Platform: macOS
Application: Arc Browser
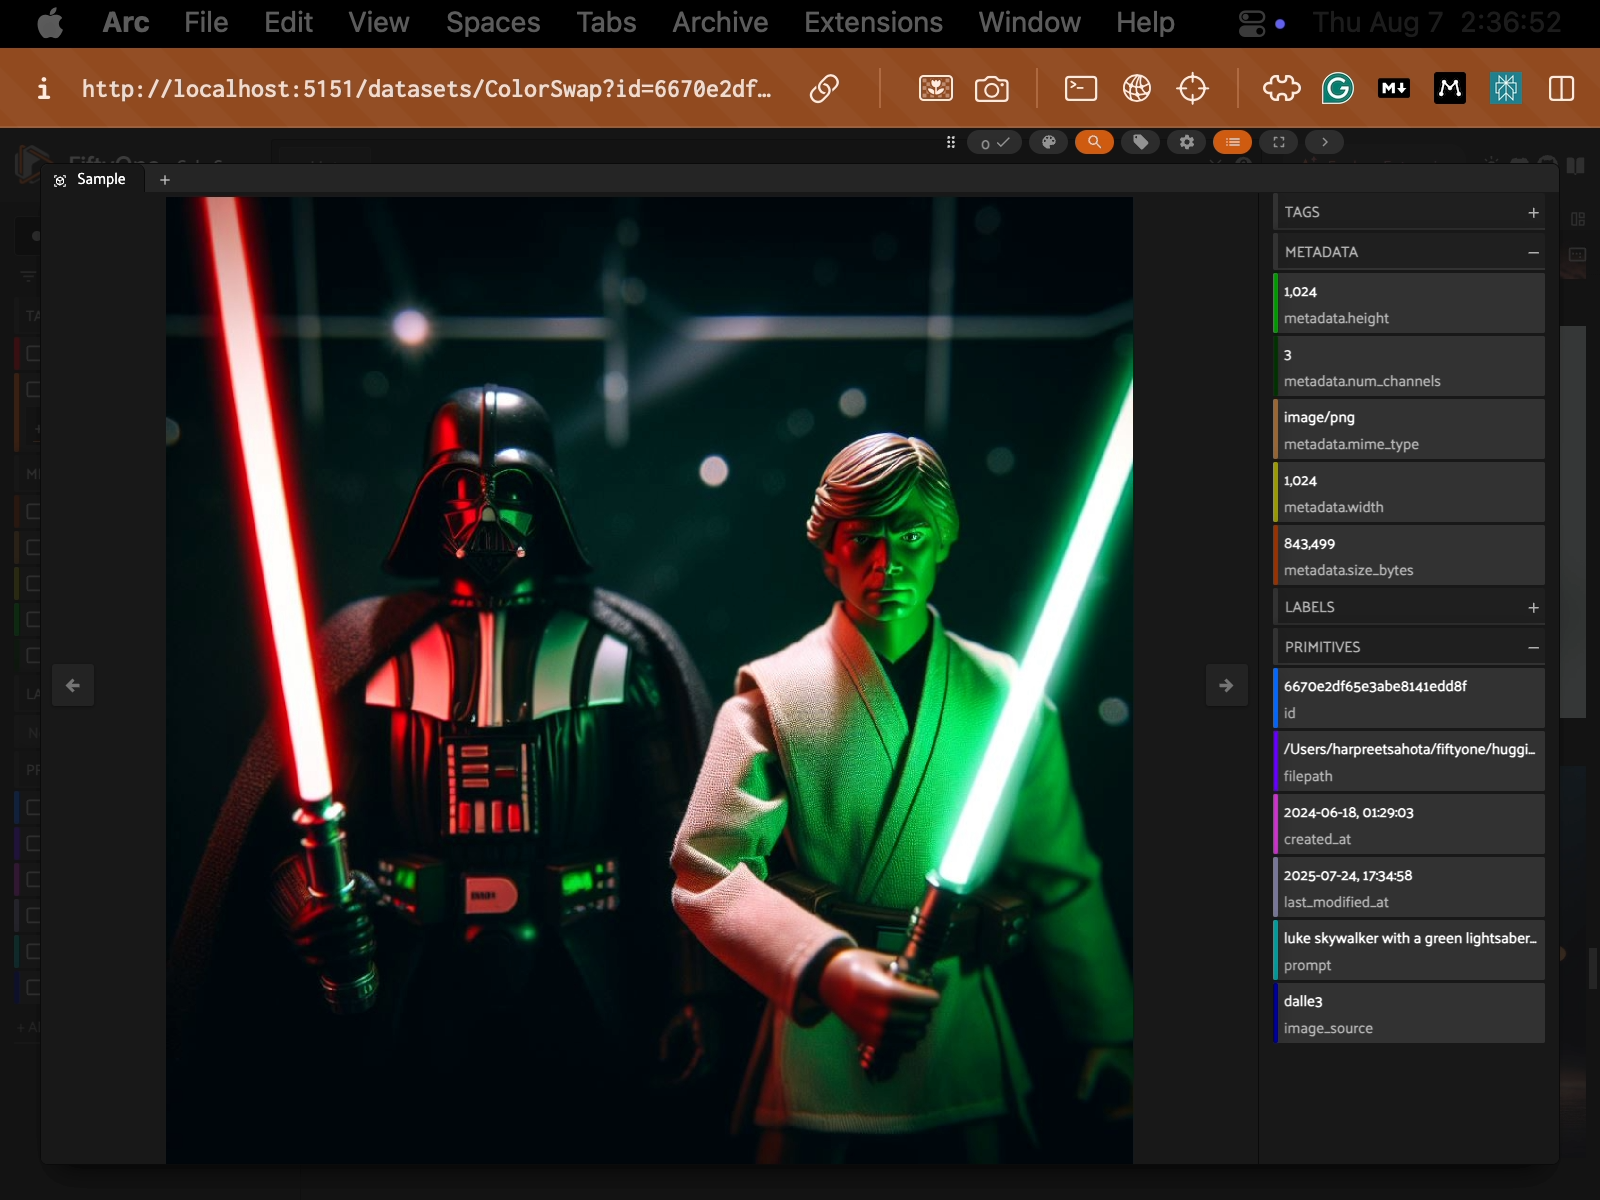
task_description: Minimize the metadata group in the sidebar of this modal
action_type: click
element_info: Icon
steps_since_start: 1